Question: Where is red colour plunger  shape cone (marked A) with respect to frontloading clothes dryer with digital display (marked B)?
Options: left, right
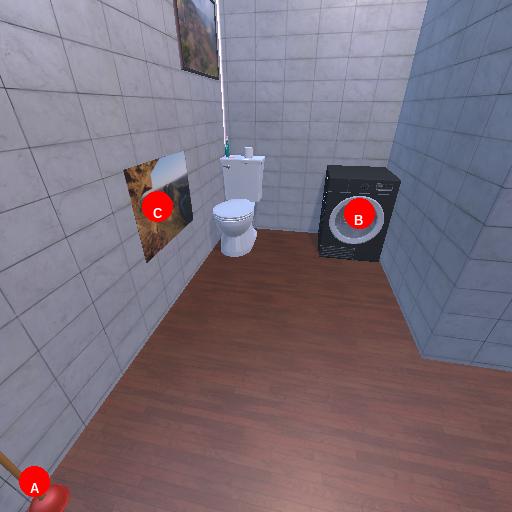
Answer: left